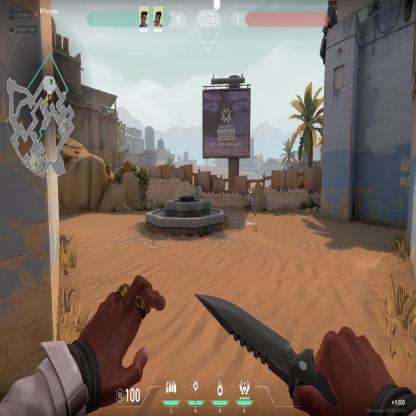
Label: teammate